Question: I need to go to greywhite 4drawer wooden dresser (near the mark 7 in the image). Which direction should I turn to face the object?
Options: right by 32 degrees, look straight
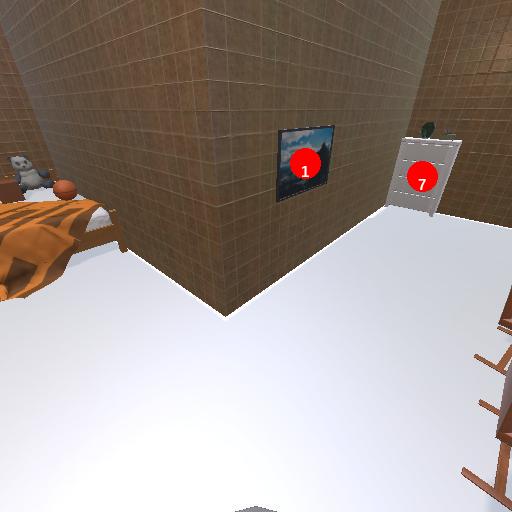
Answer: right by 32 degrees